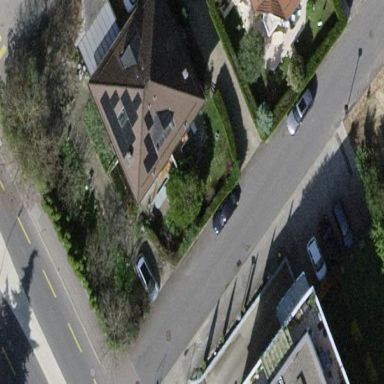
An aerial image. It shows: Semi-detached house.